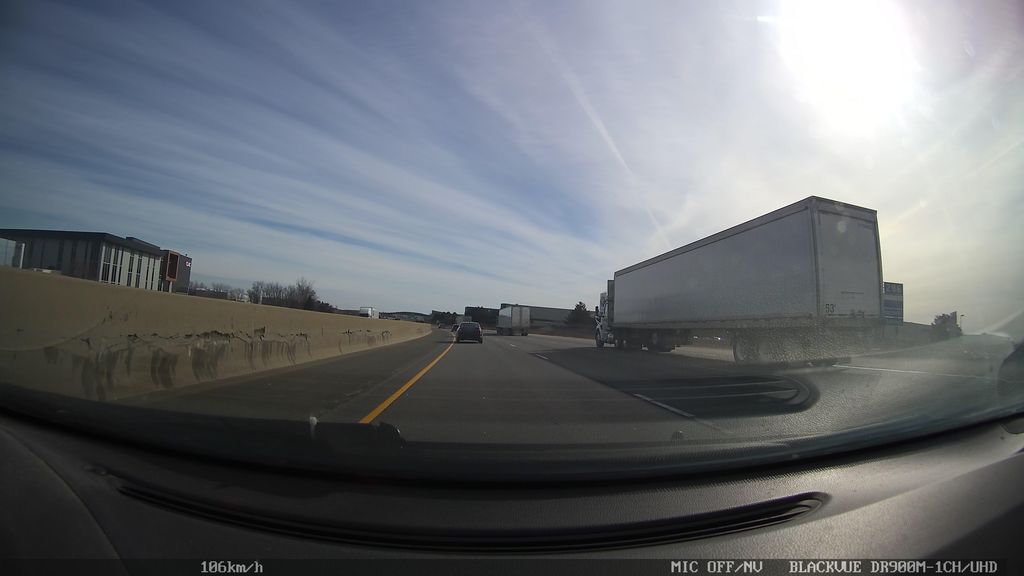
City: kitchener-waterloo